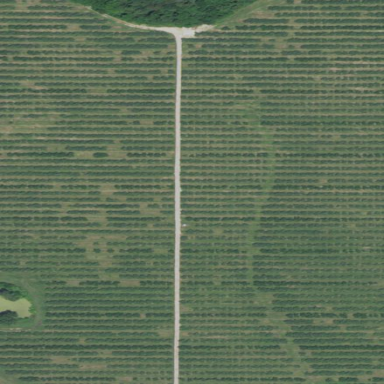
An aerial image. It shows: Orchard.